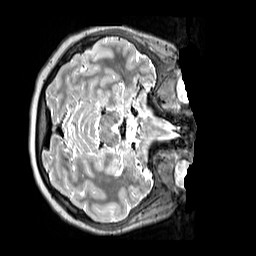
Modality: T2w
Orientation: axial
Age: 12
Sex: female
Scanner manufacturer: siemens
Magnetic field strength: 3 T
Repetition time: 3.2 s
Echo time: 0.408 s